Aerial crown-view tile of a tropical tree (Barro Colorado Island, Panama), acquired 20240918:
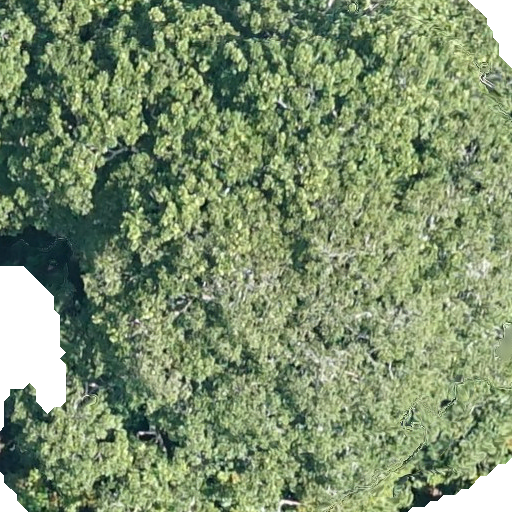
Species: Dipteryx oleifera
GBIF accepted scientific name: Dipteryx oleifera
Crown area: 604.409 m²